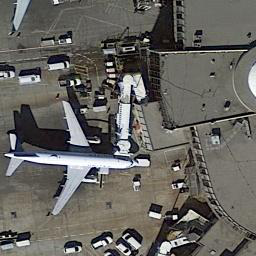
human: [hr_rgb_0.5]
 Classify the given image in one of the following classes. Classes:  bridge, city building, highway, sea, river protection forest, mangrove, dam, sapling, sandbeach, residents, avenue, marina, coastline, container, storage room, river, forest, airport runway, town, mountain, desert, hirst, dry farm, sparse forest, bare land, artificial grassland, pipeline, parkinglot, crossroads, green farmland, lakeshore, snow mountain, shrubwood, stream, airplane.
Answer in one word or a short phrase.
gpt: airplane